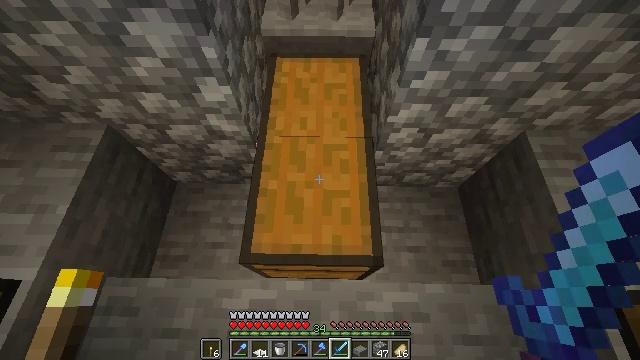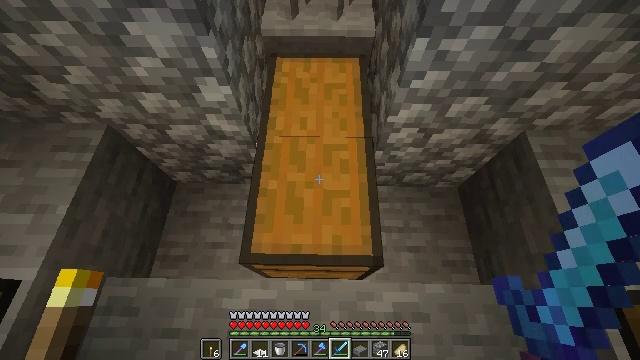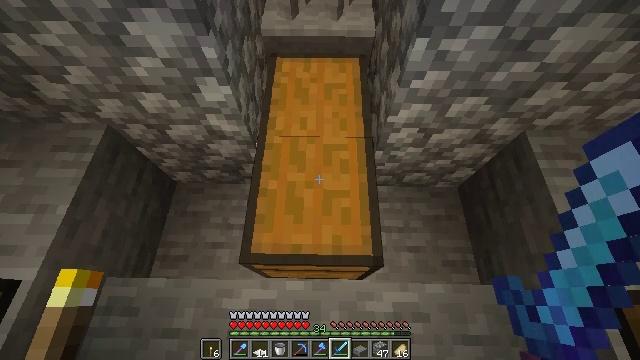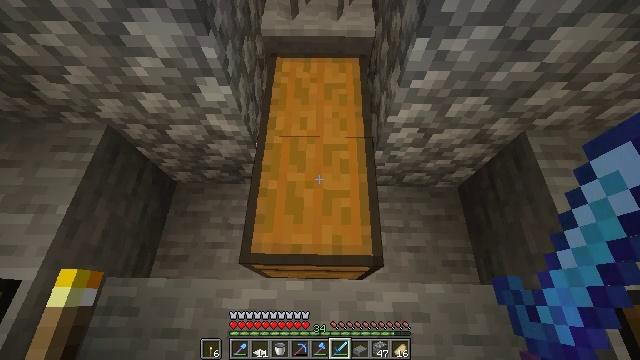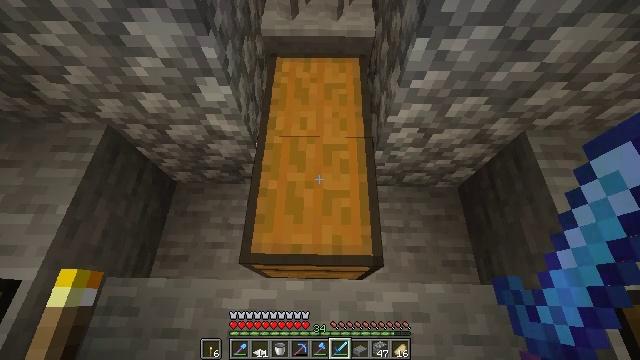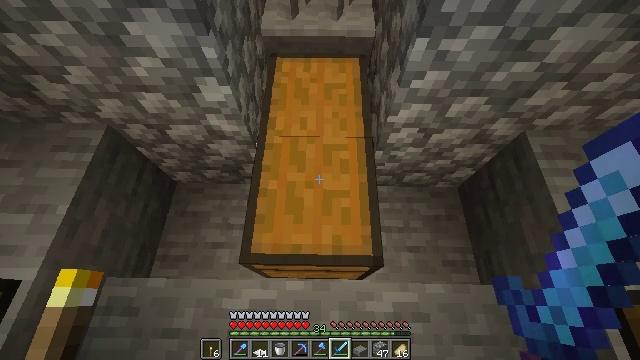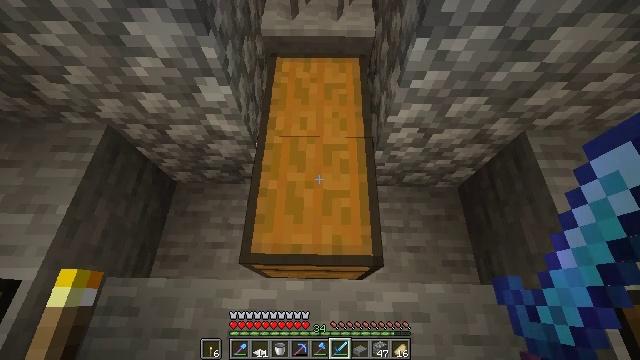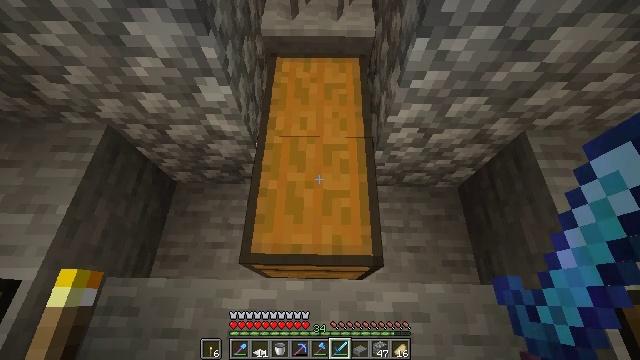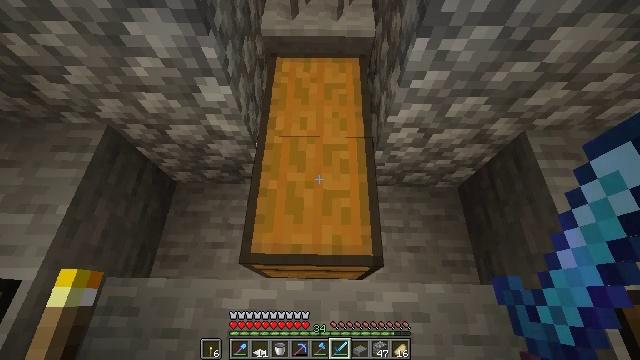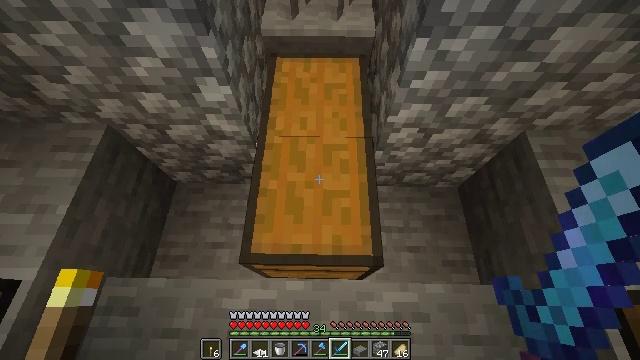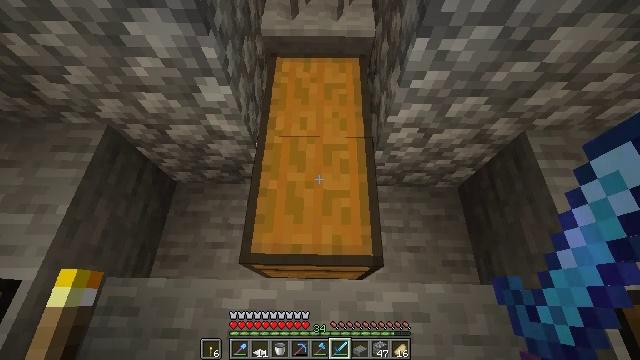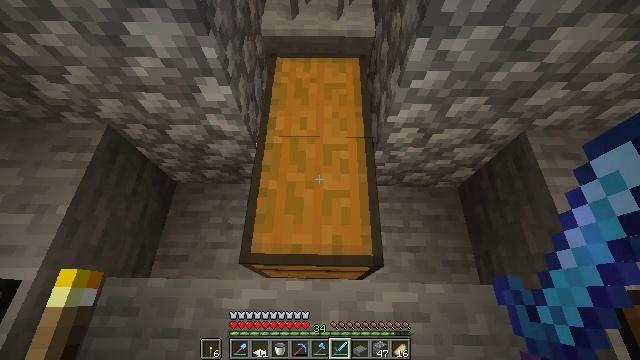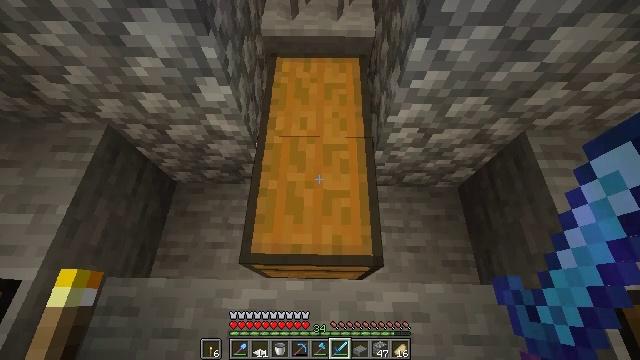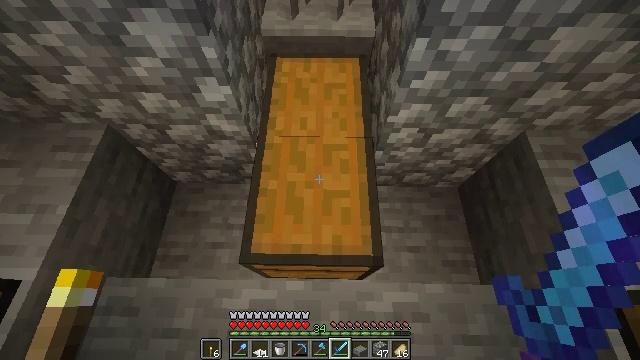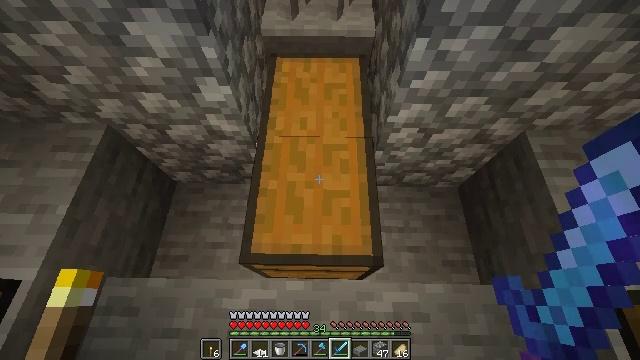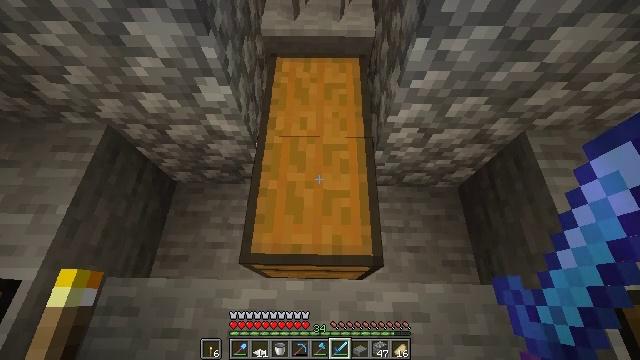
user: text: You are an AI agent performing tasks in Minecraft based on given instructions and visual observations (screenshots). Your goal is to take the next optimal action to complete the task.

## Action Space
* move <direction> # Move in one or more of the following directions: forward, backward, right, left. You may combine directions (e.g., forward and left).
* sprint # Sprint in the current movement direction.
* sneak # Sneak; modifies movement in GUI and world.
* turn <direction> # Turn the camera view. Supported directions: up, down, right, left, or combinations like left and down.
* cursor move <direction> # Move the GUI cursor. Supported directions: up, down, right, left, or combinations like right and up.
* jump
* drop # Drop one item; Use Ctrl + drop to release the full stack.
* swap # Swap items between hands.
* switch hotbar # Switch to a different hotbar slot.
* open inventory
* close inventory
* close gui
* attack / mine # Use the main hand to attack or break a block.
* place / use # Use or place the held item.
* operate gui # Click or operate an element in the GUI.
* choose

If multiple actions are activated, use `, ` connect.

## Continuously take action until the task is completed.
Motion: motion action
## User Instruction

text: Drop a diamond sword.
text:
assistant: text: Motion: no_op
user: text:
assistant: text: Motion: no_op
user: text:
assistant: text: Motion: no_op
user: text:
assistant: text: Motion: no_op
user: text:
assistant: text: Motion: no_op
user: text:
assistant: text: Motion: no_op
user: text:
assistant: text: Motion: no_op
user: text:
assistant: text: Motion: no_op
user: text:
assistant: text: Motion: no_op
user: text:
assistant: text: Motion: no_op
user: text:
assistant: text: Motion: no_op
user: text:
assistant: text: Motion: no_op
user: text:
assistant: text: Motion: no_op
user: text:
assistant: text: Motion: no_op
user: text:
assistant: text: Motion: no_op
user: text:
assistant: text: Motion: no_op
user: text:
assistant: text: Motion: no_op
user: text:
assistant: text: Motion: no_op
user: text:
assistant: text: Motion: no_op
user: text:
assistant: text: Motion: no_op
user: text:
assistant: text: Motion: no_op
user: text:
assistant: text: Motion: no_op
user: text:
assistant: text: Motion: no_op
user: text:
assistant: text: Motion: no_op
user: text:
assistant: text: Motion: no_op
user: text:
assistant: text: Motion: no_op
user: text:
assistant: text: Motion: no_op
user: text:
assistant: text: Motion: no_op
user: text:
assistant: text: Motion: no_op
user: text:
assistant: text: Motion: no_op